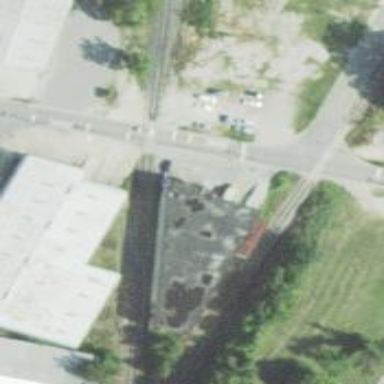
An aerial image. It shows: Railway level crossing.